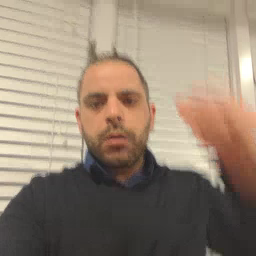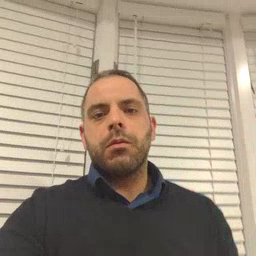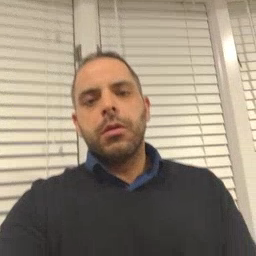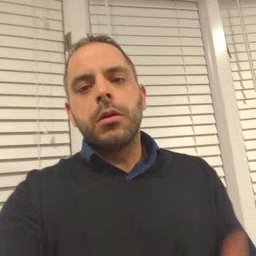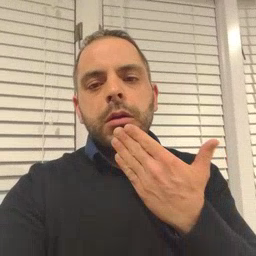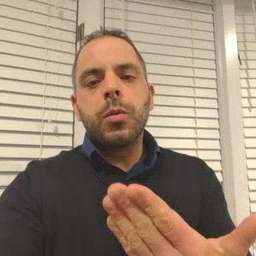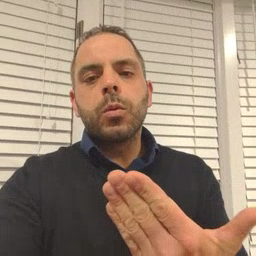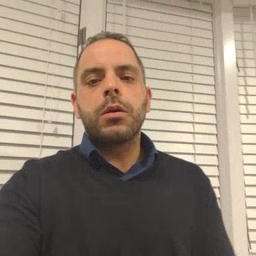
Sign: thankyou